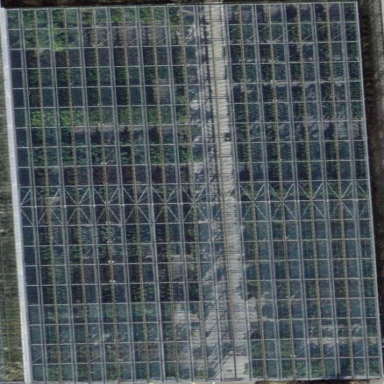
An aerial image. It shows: Greenhouse.